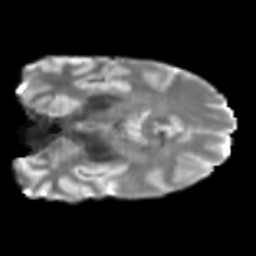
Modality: T2w
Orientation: coronal
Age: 46
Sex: male
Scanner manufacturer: siemens
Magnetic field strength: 3 T
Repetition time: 5 s
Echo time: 0.092 s